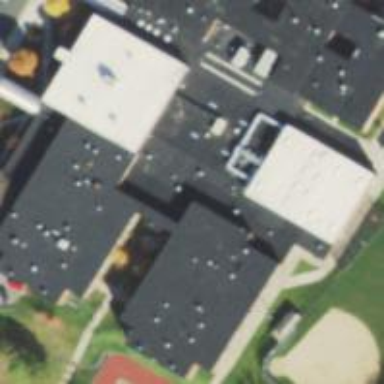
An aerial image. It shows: School building.